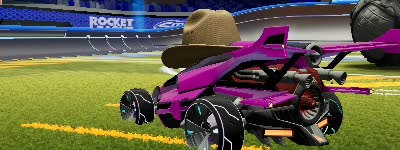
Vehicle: aftershock